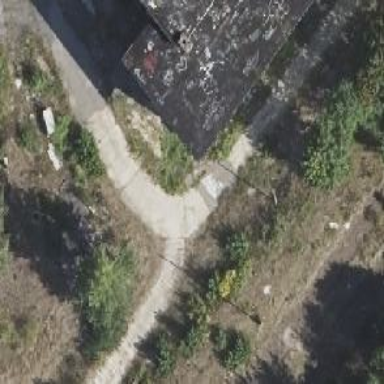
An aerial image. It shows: Abandoned historic railway siding with one track.